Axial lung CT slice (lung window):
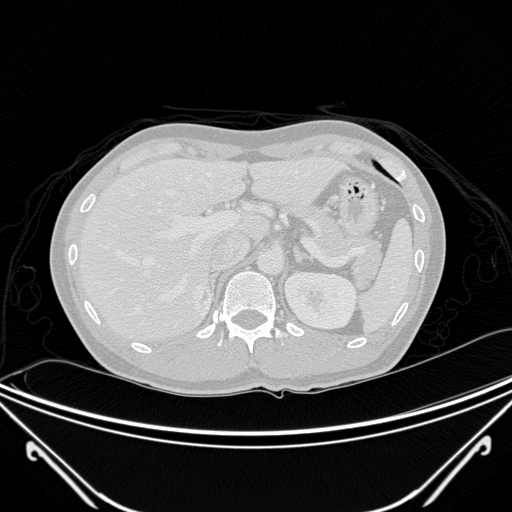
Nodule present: no